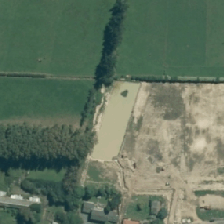
Land cover: shortrotation_cropland